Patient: sex F, age 54
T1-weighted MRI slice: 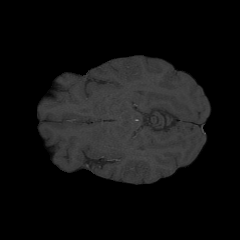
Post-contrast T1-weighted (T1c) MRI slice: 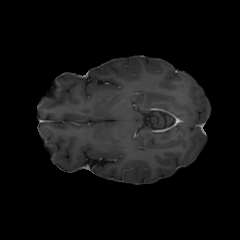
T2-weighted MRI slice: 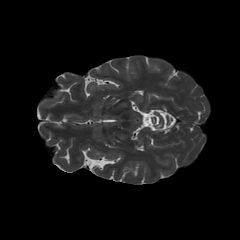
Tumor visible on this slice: no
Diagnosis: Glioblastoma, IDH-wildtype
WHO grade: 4